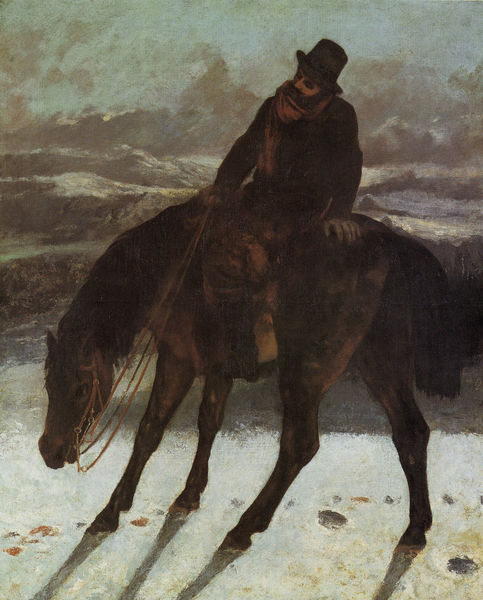
Titel: Chasseur à cheval retrouvant la piste, Jäger auf einem Pferd findet die Spur wieder
Künstler: Gustave Courbet
Standort: New Haven (Connecticut)
Institution: Yale University Art Gallery
Schlagwörter: blau, dunkel, gemälde, gewitter, hand, himmel, kopf, mann, meer, schatten, wasser, weiß, wolken, bäume, landschaft, sitzen, abend, braun, dunkelbraun, grau, hintergrund, hut, licht, schwarz, ausblick, rot, schal, schnee, tier, tuch, weg, hochformat, malerei, zylinder, alt, bart, mütze, augen, kleidung, mensch, stehen, vollbart, blicken, herr, hände, portrait, porträt, schauen, öl, ferne, horizont, hügel, kalt, natur, wind, sonne, haare, mantel, ohren, esel, pferd, reiter, huf, hufe, mähne, reiten, sattel, schwanz, schweif, steigbügel, zaumzeug, zügel, strand, wellen, ruhe, düster, leine, spuren, berge, gebirge, rauh, weis, winter, rast, spur, ölgemälde, ausschau, gesenkt, warten, regen, bücken, kälte, stiefel, trense, beugen, schnauze, ross, leder, müde, schwart, zaum, winterlandschaft, locker, reisender, erschöpft, auflehnen, kandarre, fußspuren, trübner?, pfed, schaal, packpferd, lahm, zügeln, bowler, kandare, rei, spure, hlaten, anhalten, fusspuren, nahrungssuche, sput, wintersonne, winterlicht, opferd, hufspuren, rwite